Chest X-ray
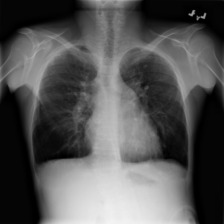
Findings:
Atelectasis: negative
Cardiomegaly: negative
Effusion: positive
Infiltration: negative
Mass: negative
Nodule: negative
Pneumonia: negative
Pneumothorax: negative
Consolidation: positive
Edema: negative
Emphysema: negative
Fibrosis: negative
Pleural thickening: positive
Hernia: negative